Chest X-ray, AP view. Patient: 41 years old, sex F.
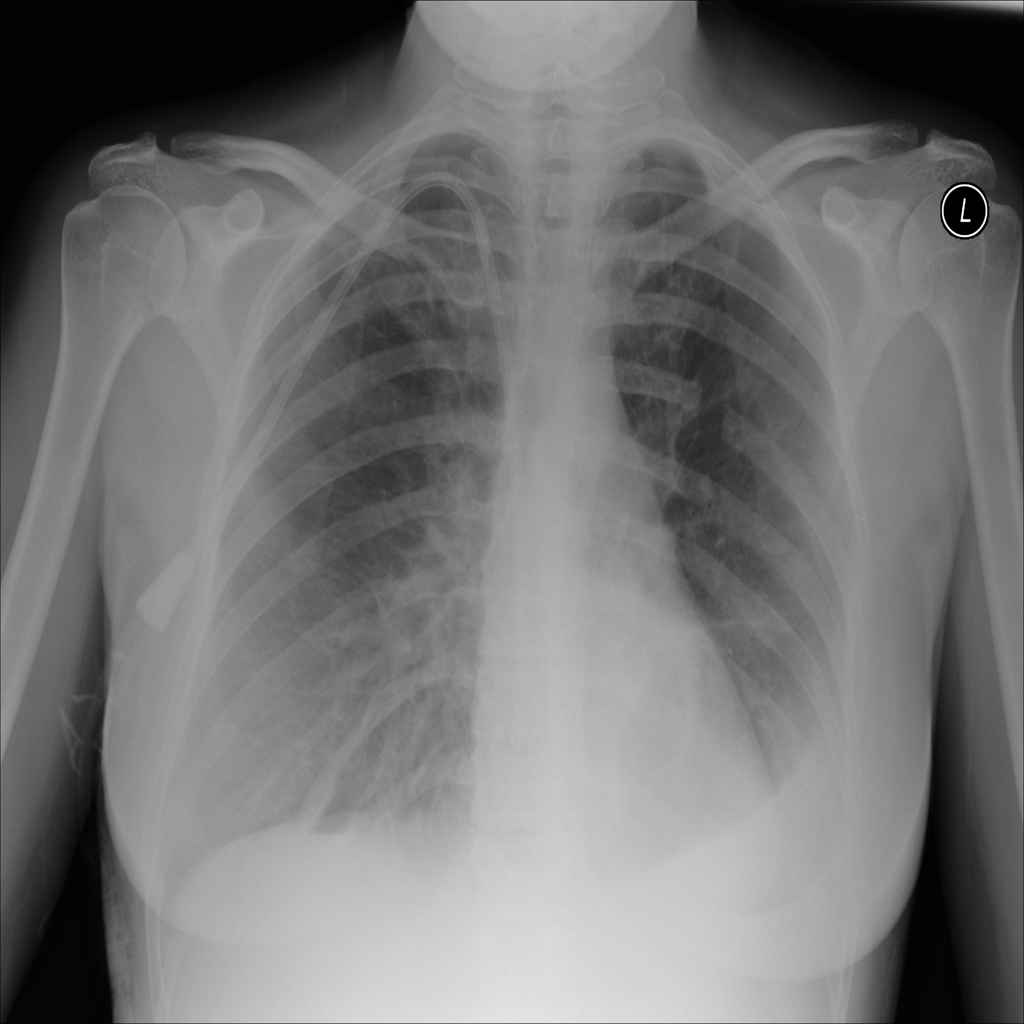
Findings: Edema